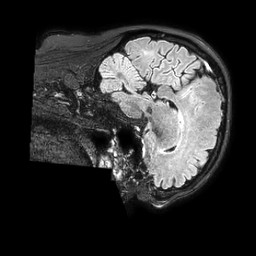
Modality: FLAIR
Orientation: sagittal
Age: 61
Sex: male
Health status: ill
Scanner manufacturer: philips
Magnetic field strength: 3 T
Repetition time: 4.8 s
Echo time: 0.34 s